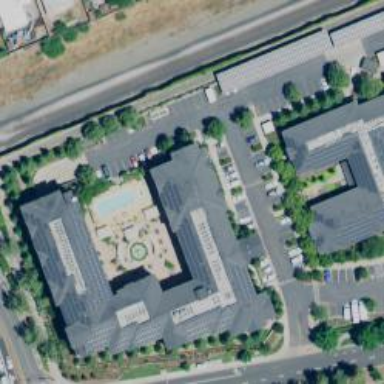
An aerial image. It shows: Building.